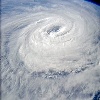
Label: cloud